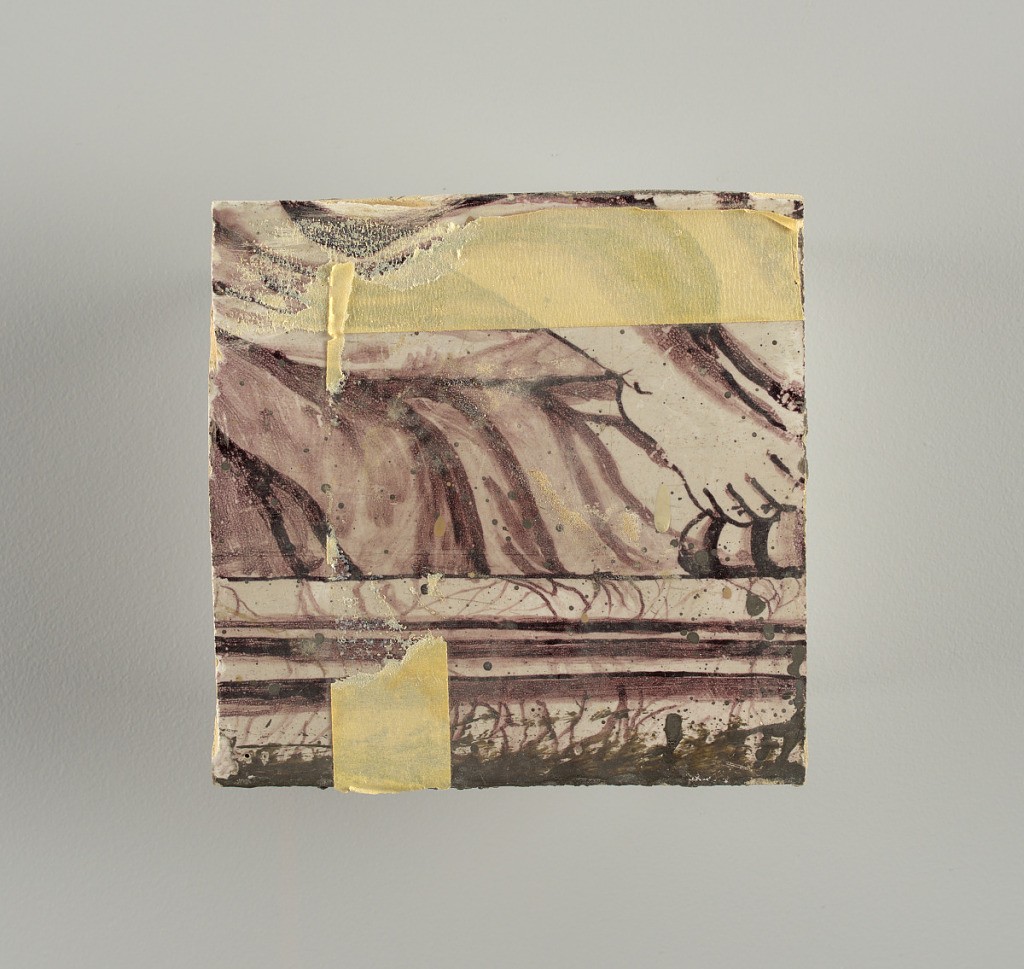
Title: Wall facing
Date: ca. 1725
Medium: tin-glazed earthenware, underglaze
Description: Two vertical rectangles, twenty-three tiles high.  A) Nine tiles wide at top; seven tiles wide at bottom.  B) Ten and one-half tiles wide.

Arabesque design of foliage.  A) with centered figure of Justice under a canopy.  B) with centered urn.